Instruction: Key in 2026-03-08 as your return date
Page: home
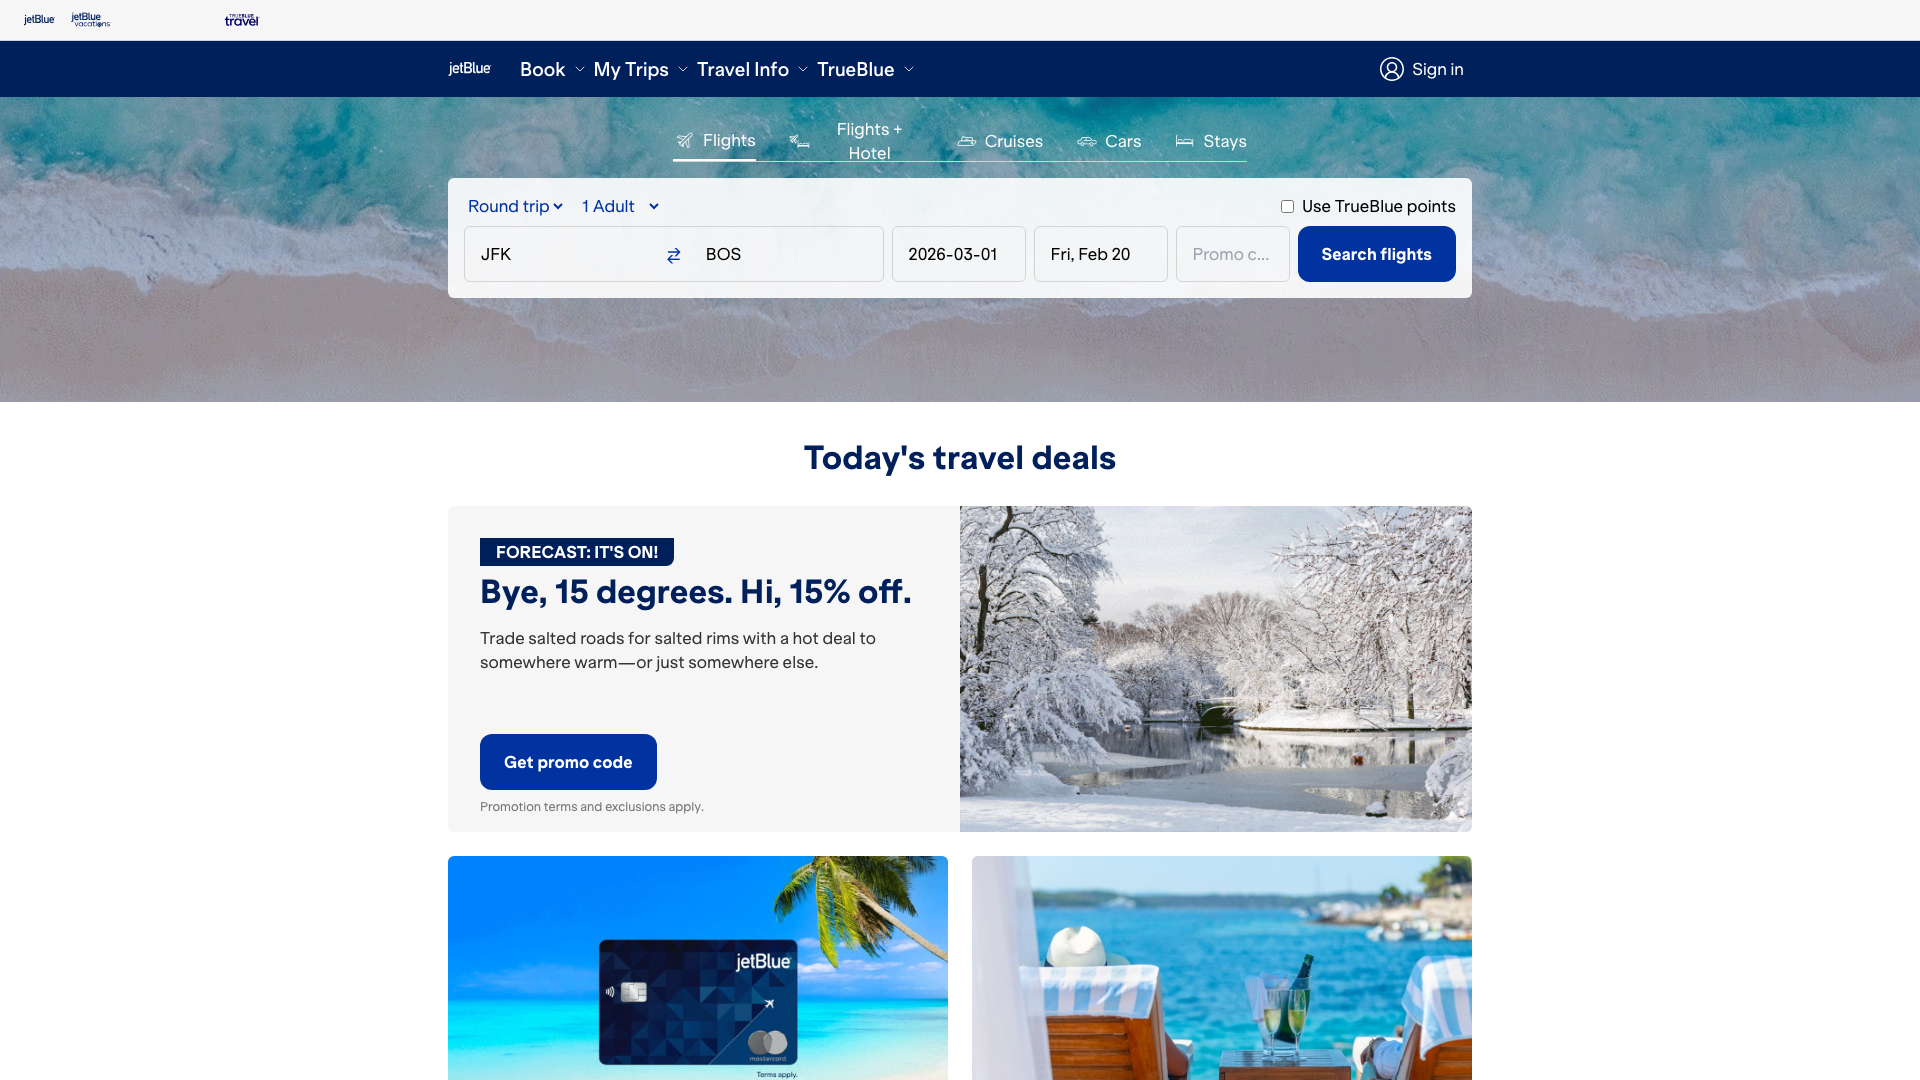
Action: type